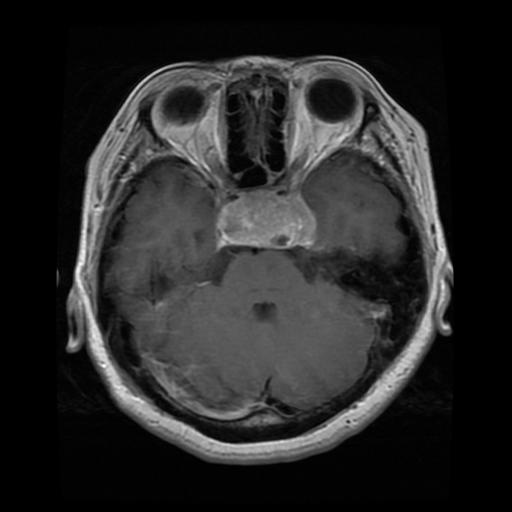
Label: pituitary